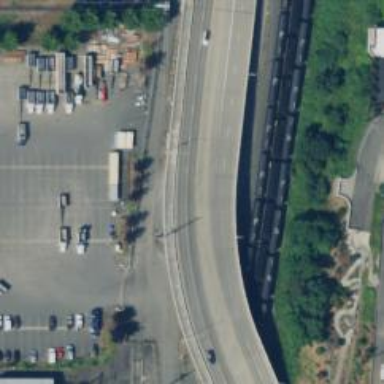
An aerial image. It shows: Railway yard used for servicing trains.